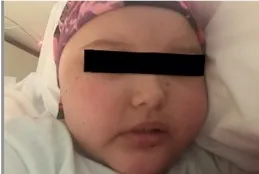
Patient clinical presentation. (A) Left picture shows the face of the patient with alopecia totalis, edema and Cushingoid facies due to prolonged steroid treatment. Right picture shows trachyonychia of the toenails.
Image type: medical_photograph (skin_photograph)